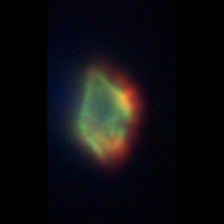
Taxon: Gyrodinium
Group: Dinoflagellates